Interaction volume radius: 5 \u00c5
Interaction volume height: 10 \u00c5
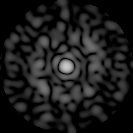
Disorder parameter: 0.8205